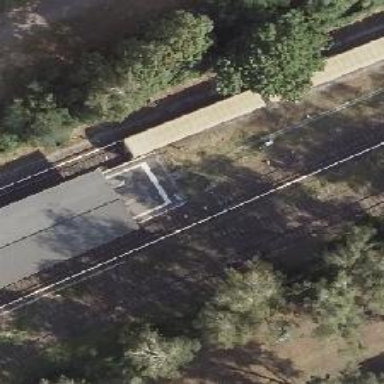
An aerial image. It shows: Railway signal.